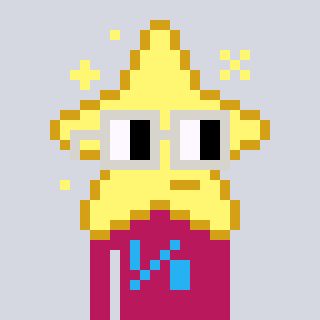
a pixel art character with square light gray glasses, a star-shaped head and a darkpink-colored body on a cool background